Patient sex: M
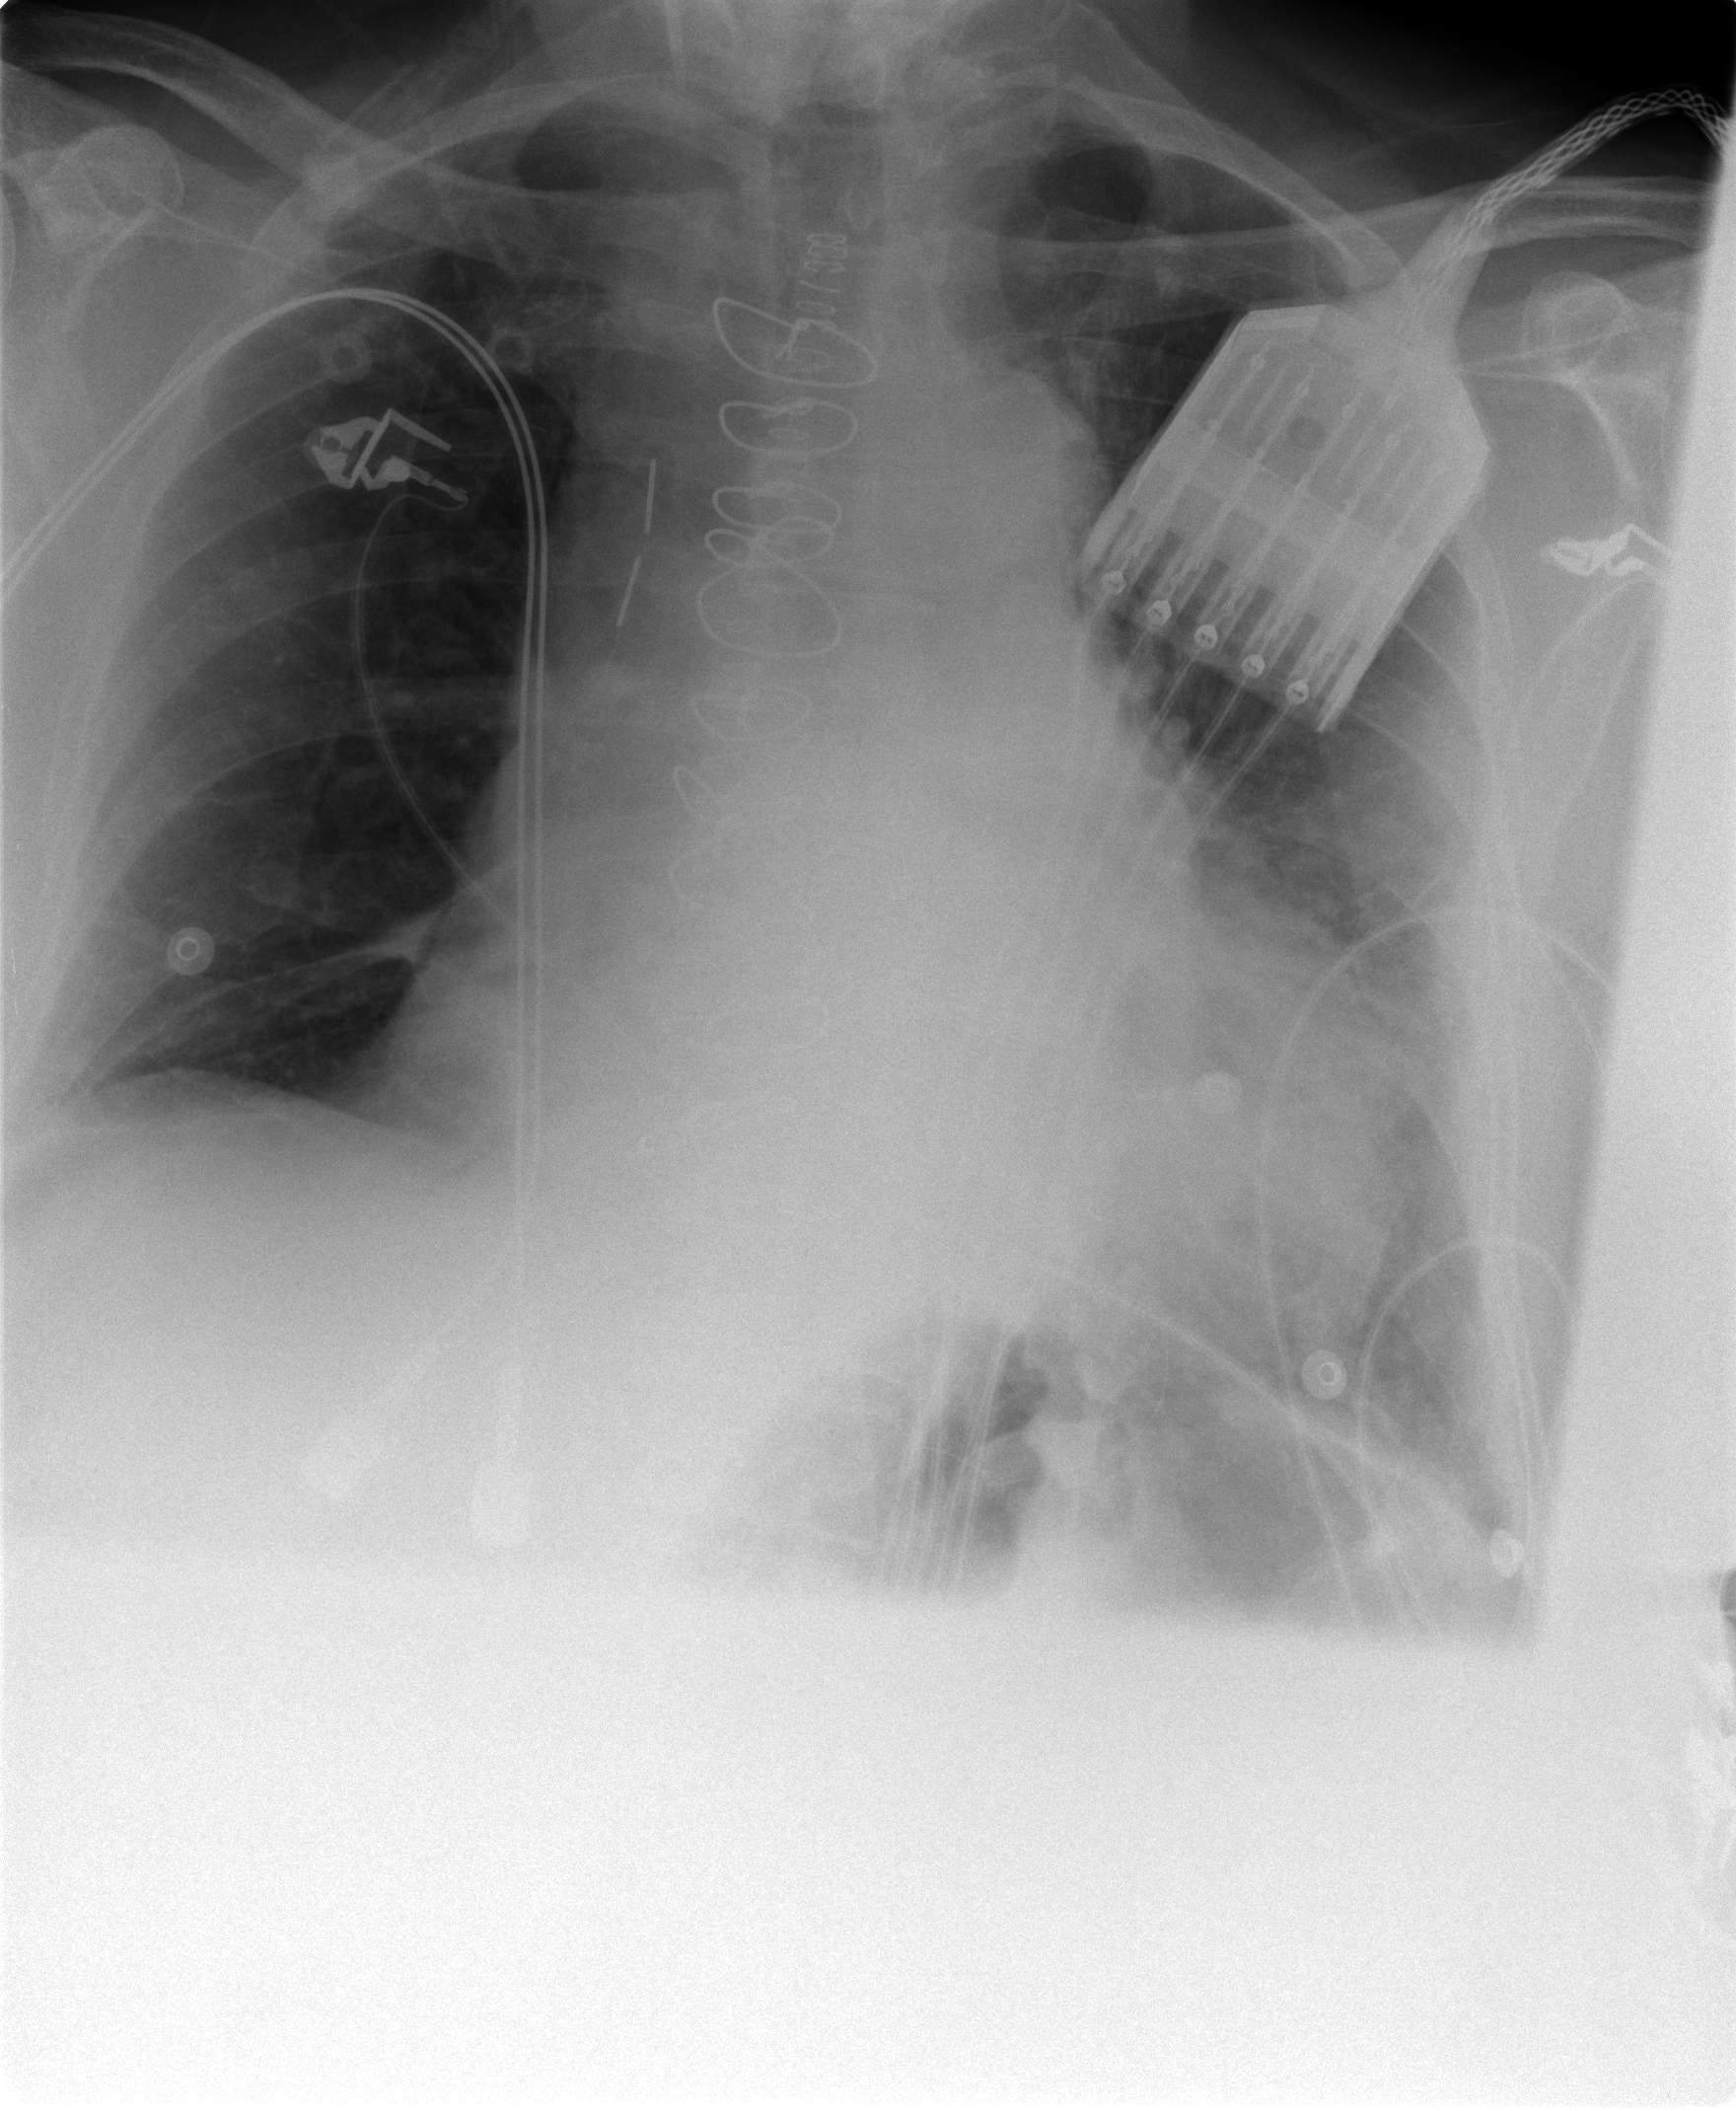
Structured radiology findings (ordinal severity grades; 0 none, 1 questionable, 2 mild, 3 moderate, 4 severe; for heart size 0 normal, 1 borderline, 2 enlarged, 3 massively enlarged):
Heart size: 2
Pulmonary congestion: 0
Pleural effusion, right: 1
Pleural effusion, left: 2
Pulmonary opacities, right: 0
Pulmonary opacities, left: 1
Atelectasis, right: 2
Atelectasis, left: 2